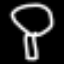
Label: mushroom